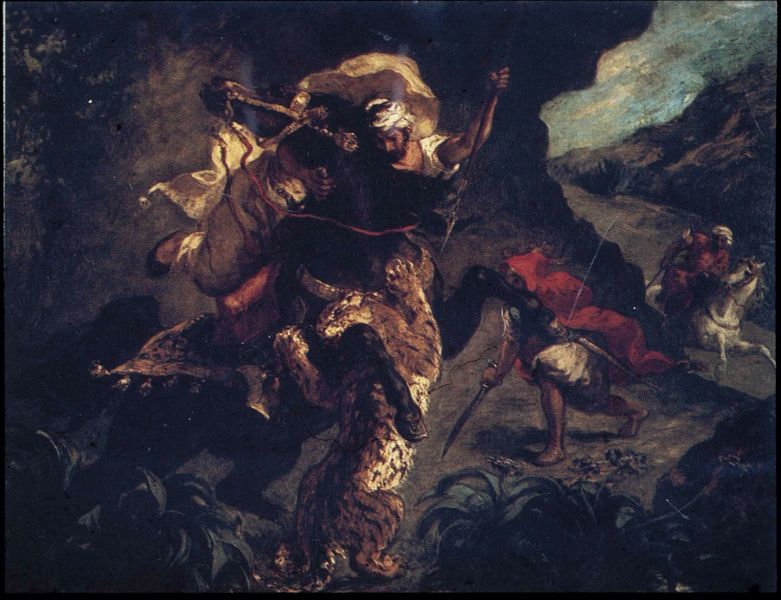
Titel: Tigerjagd
Künstler: Eugène Delacroix
Standort: Paris
Institution: Musée du Louvre
Schlagwörter: angriff, berg, blau, blätter, dunkel, felsen, fuß, gemälde, gott, himmel, kampf, kämpfer, mann, schatten, umhang, wasser, weiß, wolken, grün, landschaft, menschen, ocker, bewegung, blume, blumen, braun, frankreich, frau, licht, männer, nacht, paris, schwarz, strasse, blüte, gras, rot, tier, tiere, tuch, weg, malerei, bart, mensch, messer, stein, öl, busch, gebüsch, pfad, dunkelheit, gewand, pflanze, pflanzen, höhle, wald, pferd, pferde, reiter, chaos, huf, mähne, rappe, sprung, bein, düster, stab, berge, fels, gebirge, schlucht, füsse, romantik, krieg, schlacht, sturm, wild, lanze, soldaten, kopftuch, klinge, katze, blut, orient, attacke, scharz, schwert, säbel, waffen, soldat, waffe, dynamik, krallen, jagd, schimmel, leben, jesus, hilfe, pfer, dolch, dramatik, krieger, urwald, löwe, speer, museum, töten, rappen, turban, pferdefuss, biss, stechen, araber, marokko, leopard, raubkatze, aufgebäumt, delacroix, tiger, löwin, raubtier, wildkatze, panther, pflanz, galoppieren, türke, bestie, osmane, pranken, moslem, liane, gepard, türken, satz, krummsäbel, beißen, kamp, französische romantik, arraber, hilfe zu gott, bildkunst, öferd